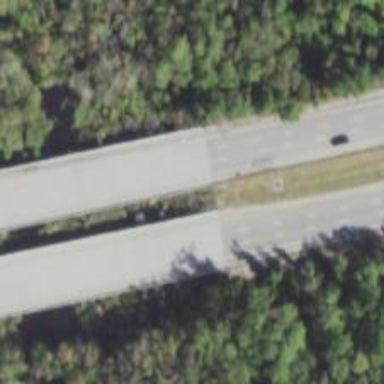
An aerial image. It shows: Bridge over motorway.